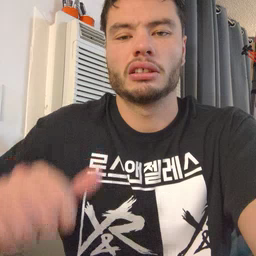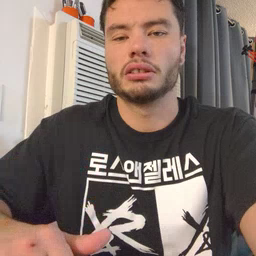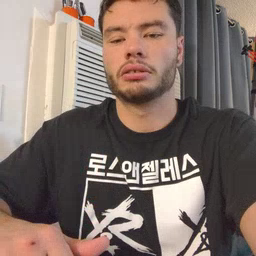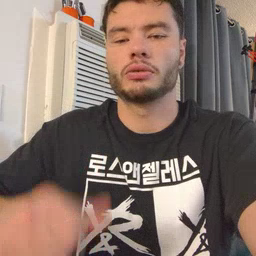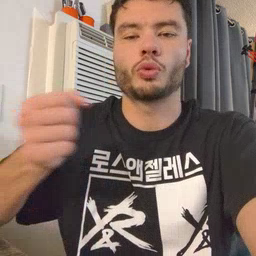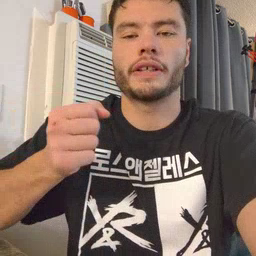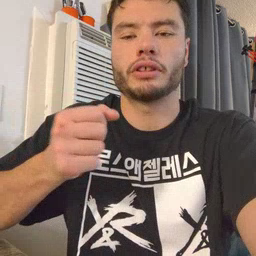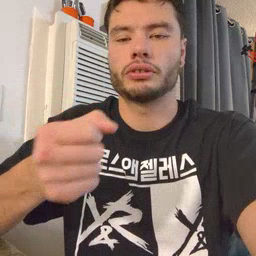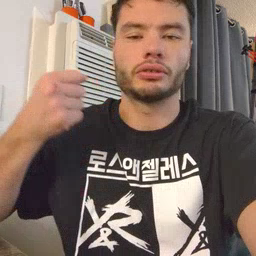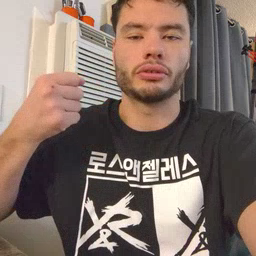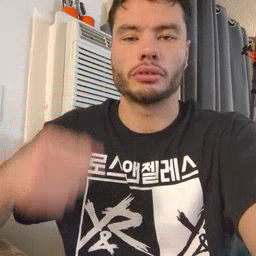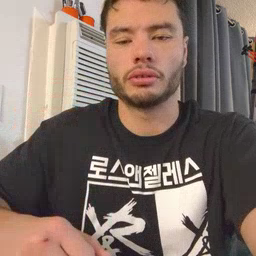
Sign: refrigerator